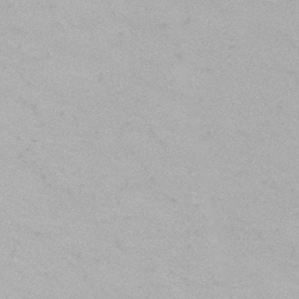
Label: frost